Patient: sex M, age 72
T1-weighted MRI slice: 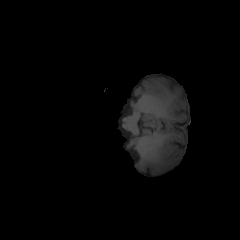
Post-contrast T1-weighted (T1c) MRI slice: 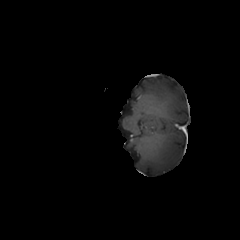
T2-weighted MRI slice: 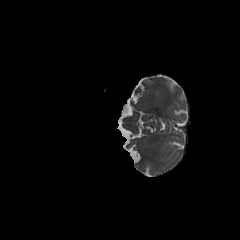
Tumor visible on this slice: no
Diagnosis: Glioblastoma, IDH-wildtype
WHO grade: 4